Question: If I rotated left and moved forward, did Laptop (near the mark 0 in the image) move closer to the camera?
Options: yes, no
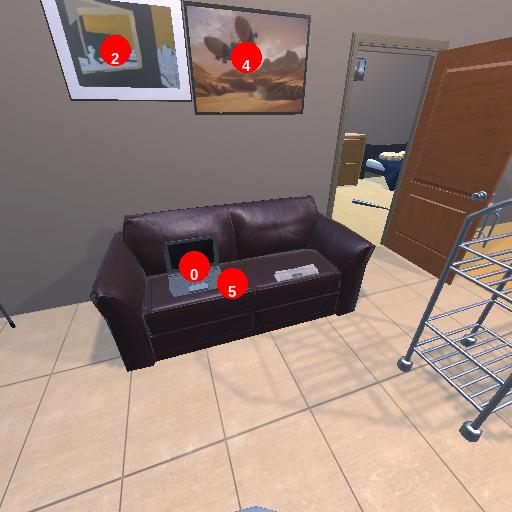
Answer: yes